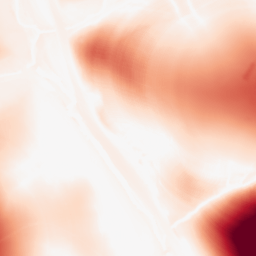
Category: morphological
Decomposition family: morphological
Decomposition parameters: operation: opening
size: 100
Upsampling method: bspline
Upsampling parameters: scale: 4
Upsampling scale: 4